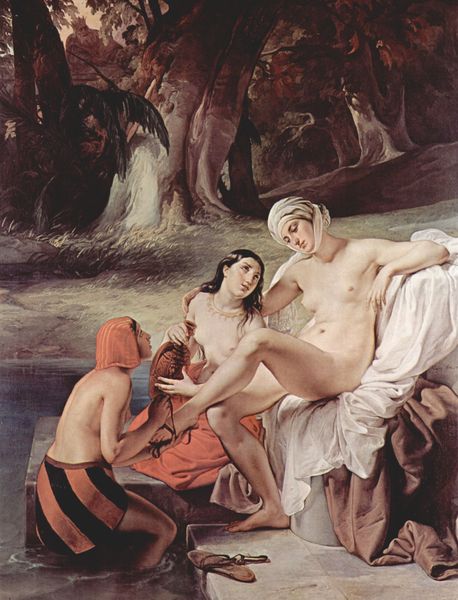
Titel: Bathseba im Bade
Künstler: Francesco Hayez
Standort: Lugano
Institution: (Privatsammlung)
Schlagwörter: akt, baum, blau, flügel, fuß, gemälde, gruppe, haut, körper, laub, lendenschurz, nackt, schatten, schurz, vogel, wasser, weiß, baden, badende, bäume, fluss, frauen, grün, landschaft, mädchen, see, sitzen, teich, ufer, braun, brust, busen, frau, haar, hell, licht, mund, orange, schwarz, ölbild, gras, park, rasen, rot, tuch, wiese, beige, haube, hochformat, malerei, rock, flasche, arm, arme, augen, bibel, diener, dienerin, falten, gesicht, inkarnat, stein, hals, öl, baumstamm, birken, hügel, natur, stamm, boden, gewand, haare, kelch, sitzend, stoff, tücher, drei, gewänder, wald, amphore, engel, garten, kanne, krug, vase, beine, kopfbedeckung, schürze, bein, brüste, füße, wellen, trocknen, schuhe, kette, farbe, violett, hocker, stämme, treppe, könig, weiblich, kopftuch, muskeln, gestreift, streifen, palme, stufe, stufen, nabel, sandalen, ankleiden, bauch, entkleiden, faltenwurf, laken, brustwarzen, erotik, schenkel, waden, halskette, bad, waschen, gefäß, antike, krank, moses, orient, steinufer, lichtung, becken, fliesen, manschette, salbung, schuh, mythologie, fisch, sandale, sklave, hilfe, zeus, laubwald, rinde, bleich, sklavin, abgelegt, rabe, kleopatra, turban, biblisch, blaß, urne, sklaven, diana, demut, unterschenkel, helena, ägypten, wasserkrug, ölkrug, anziehen, waschung, trinkgefäß, steinquader, zuwendung, pflege, reinigung, bathseba, susanna, intim, fusswaschung, geisicht, phiole, todesengel, nsckt, bas, anämisch, gehilfin, beckenrand, tecih, motiiv, nöick, badeplatz, dandale